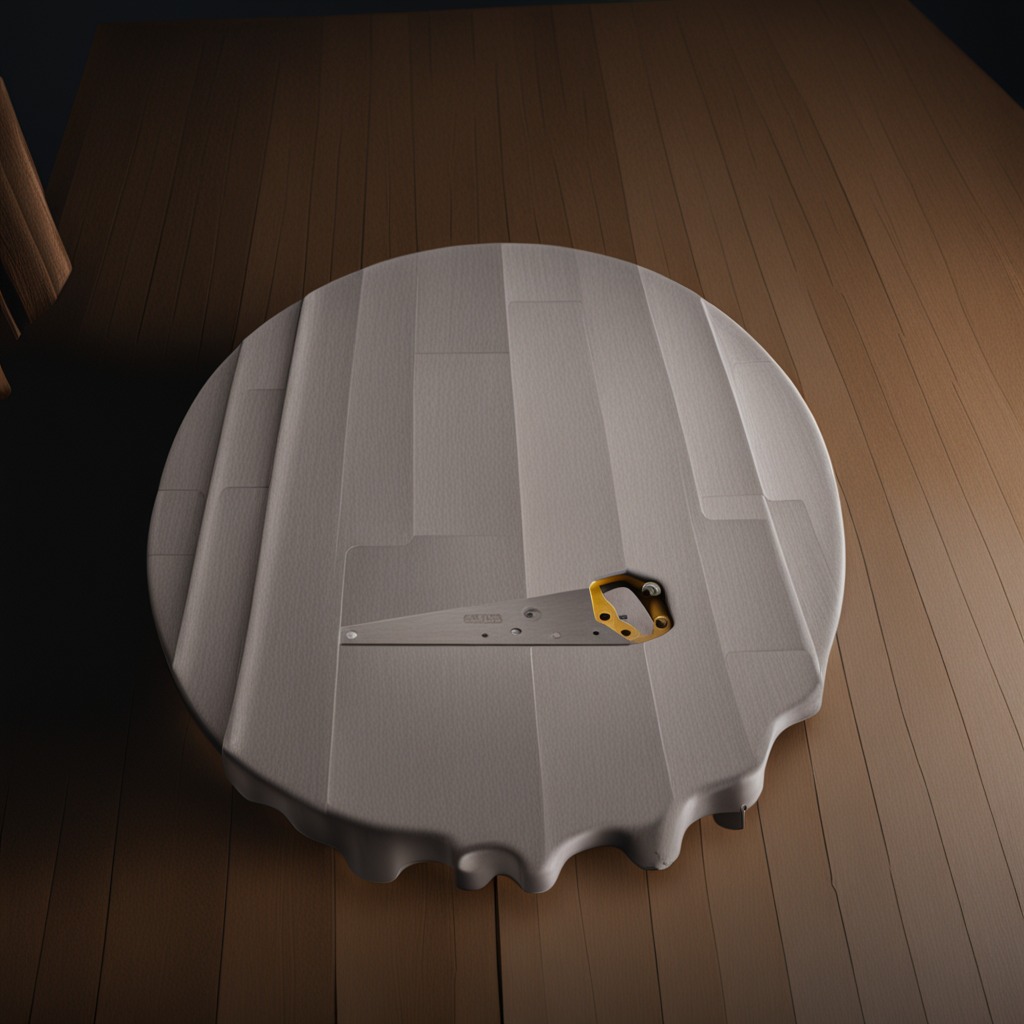
A metal saw lies on a wooden table in a workshop at night.